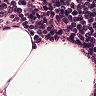
Metastatic tissue present: no